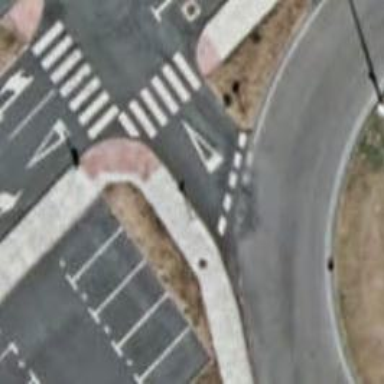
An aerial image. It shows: Road with "give way" sign.